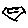
Label: hexagon